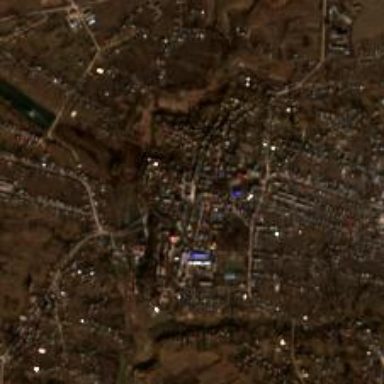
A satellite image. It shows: Town.